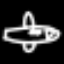
Label: airplane